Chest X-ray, PA view. Patient: 70 years old, sex M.
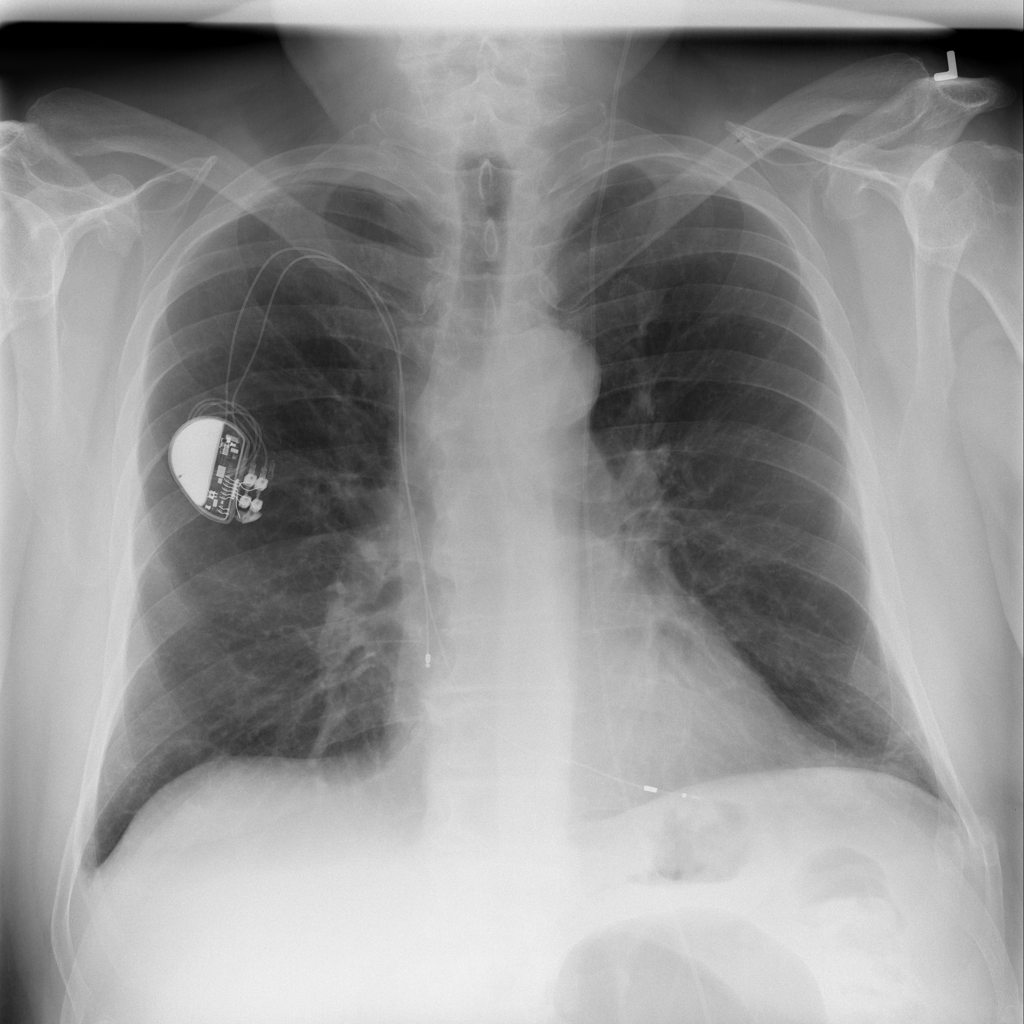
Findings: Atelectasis